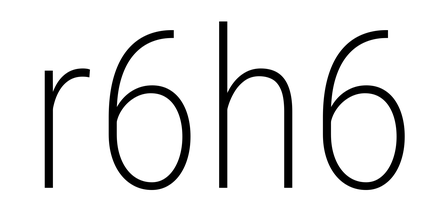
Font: Roboto_Condensed_ExtraLight